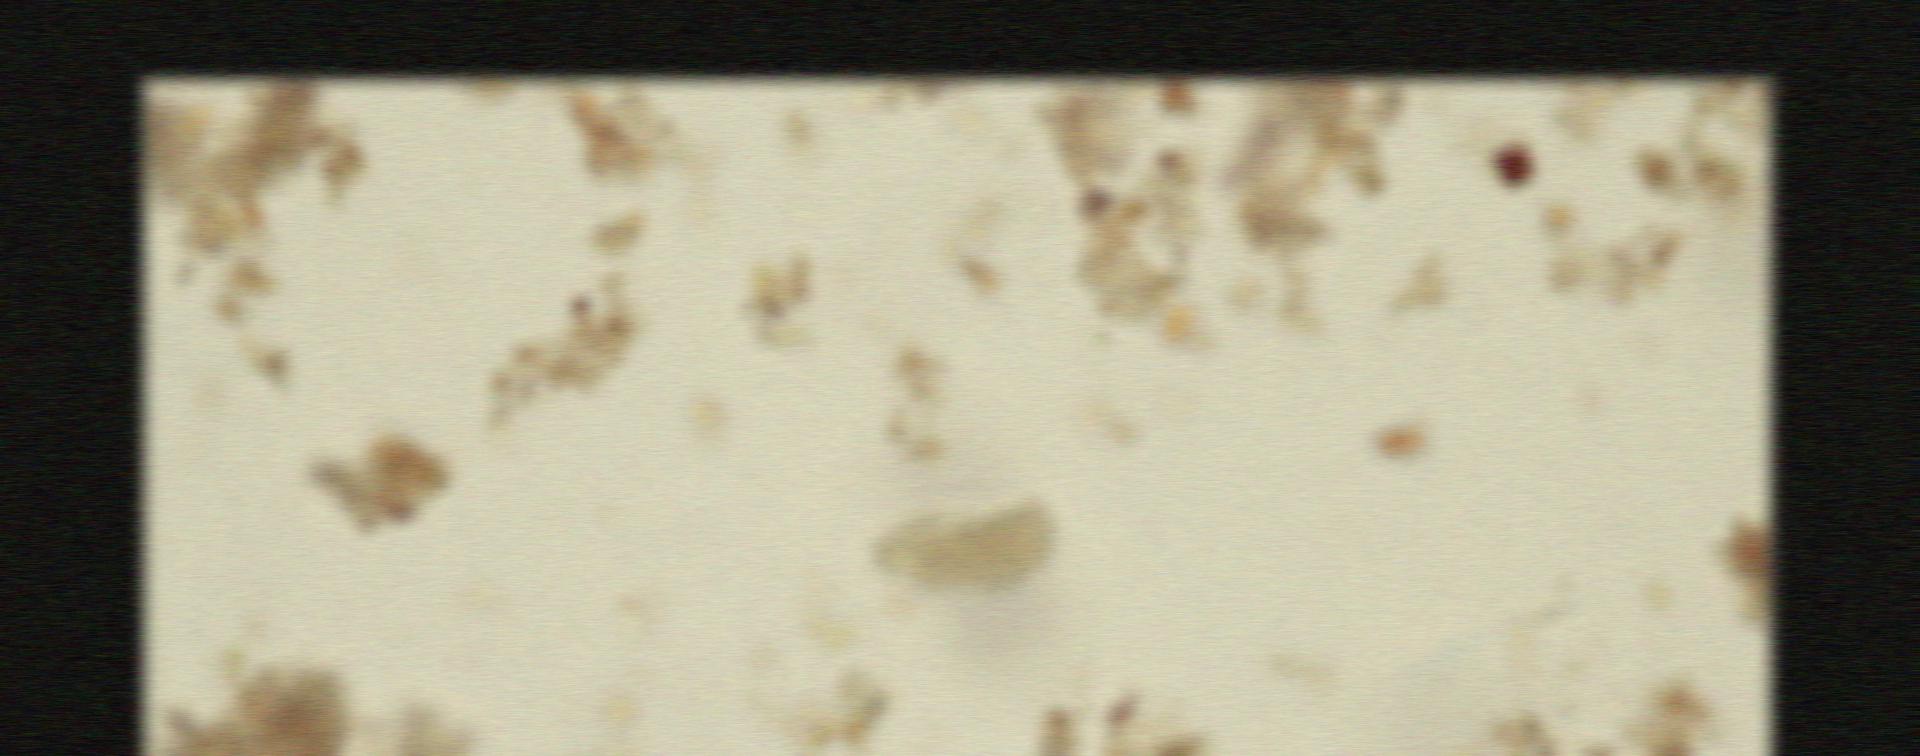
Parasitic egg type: Hookworm egg